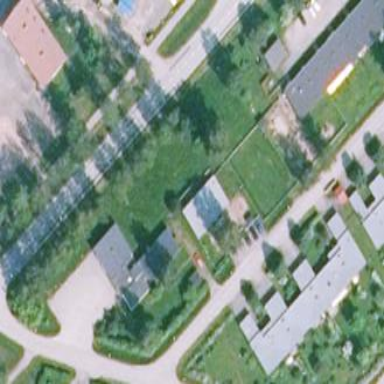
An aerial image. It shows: Kindergarten.